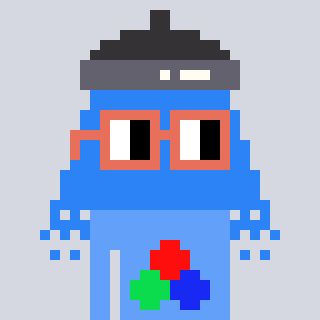
a pixel art character with square orange glasses, a shower-shaped head and a blue-colored body on a cool background